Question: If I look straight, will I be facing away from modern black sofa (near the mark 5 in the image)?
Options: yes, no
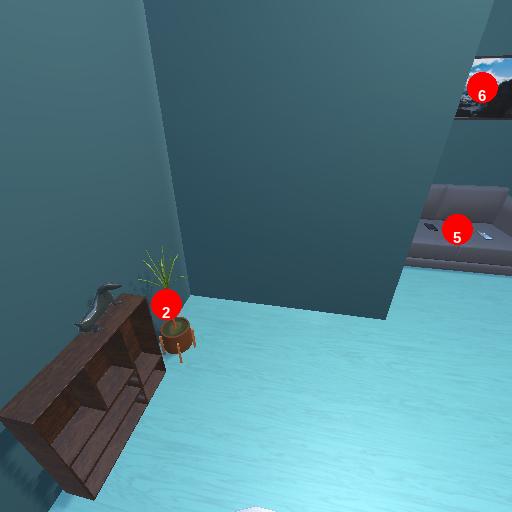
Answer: yes